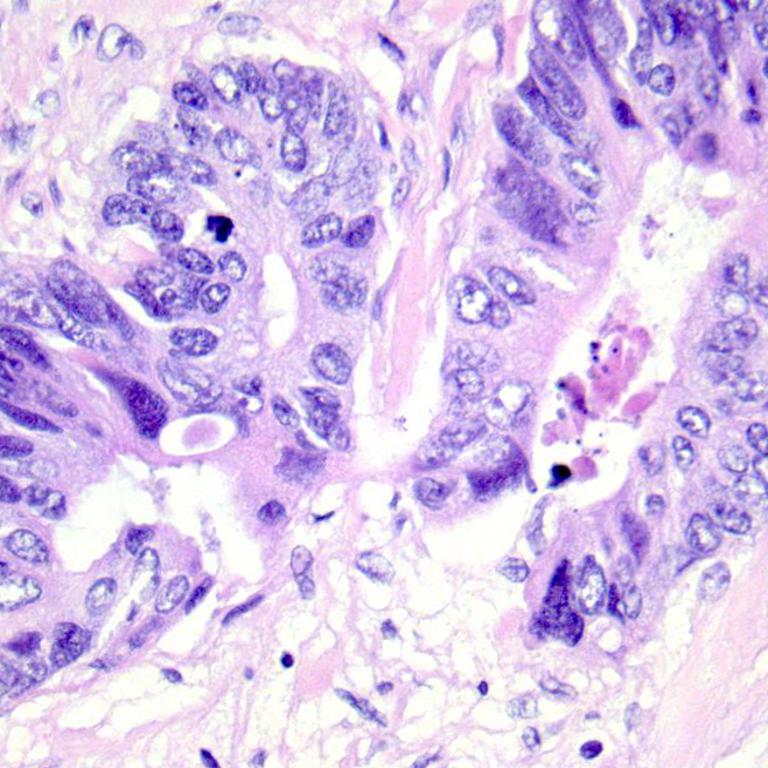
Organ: colon
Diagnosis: adenocarcinomas